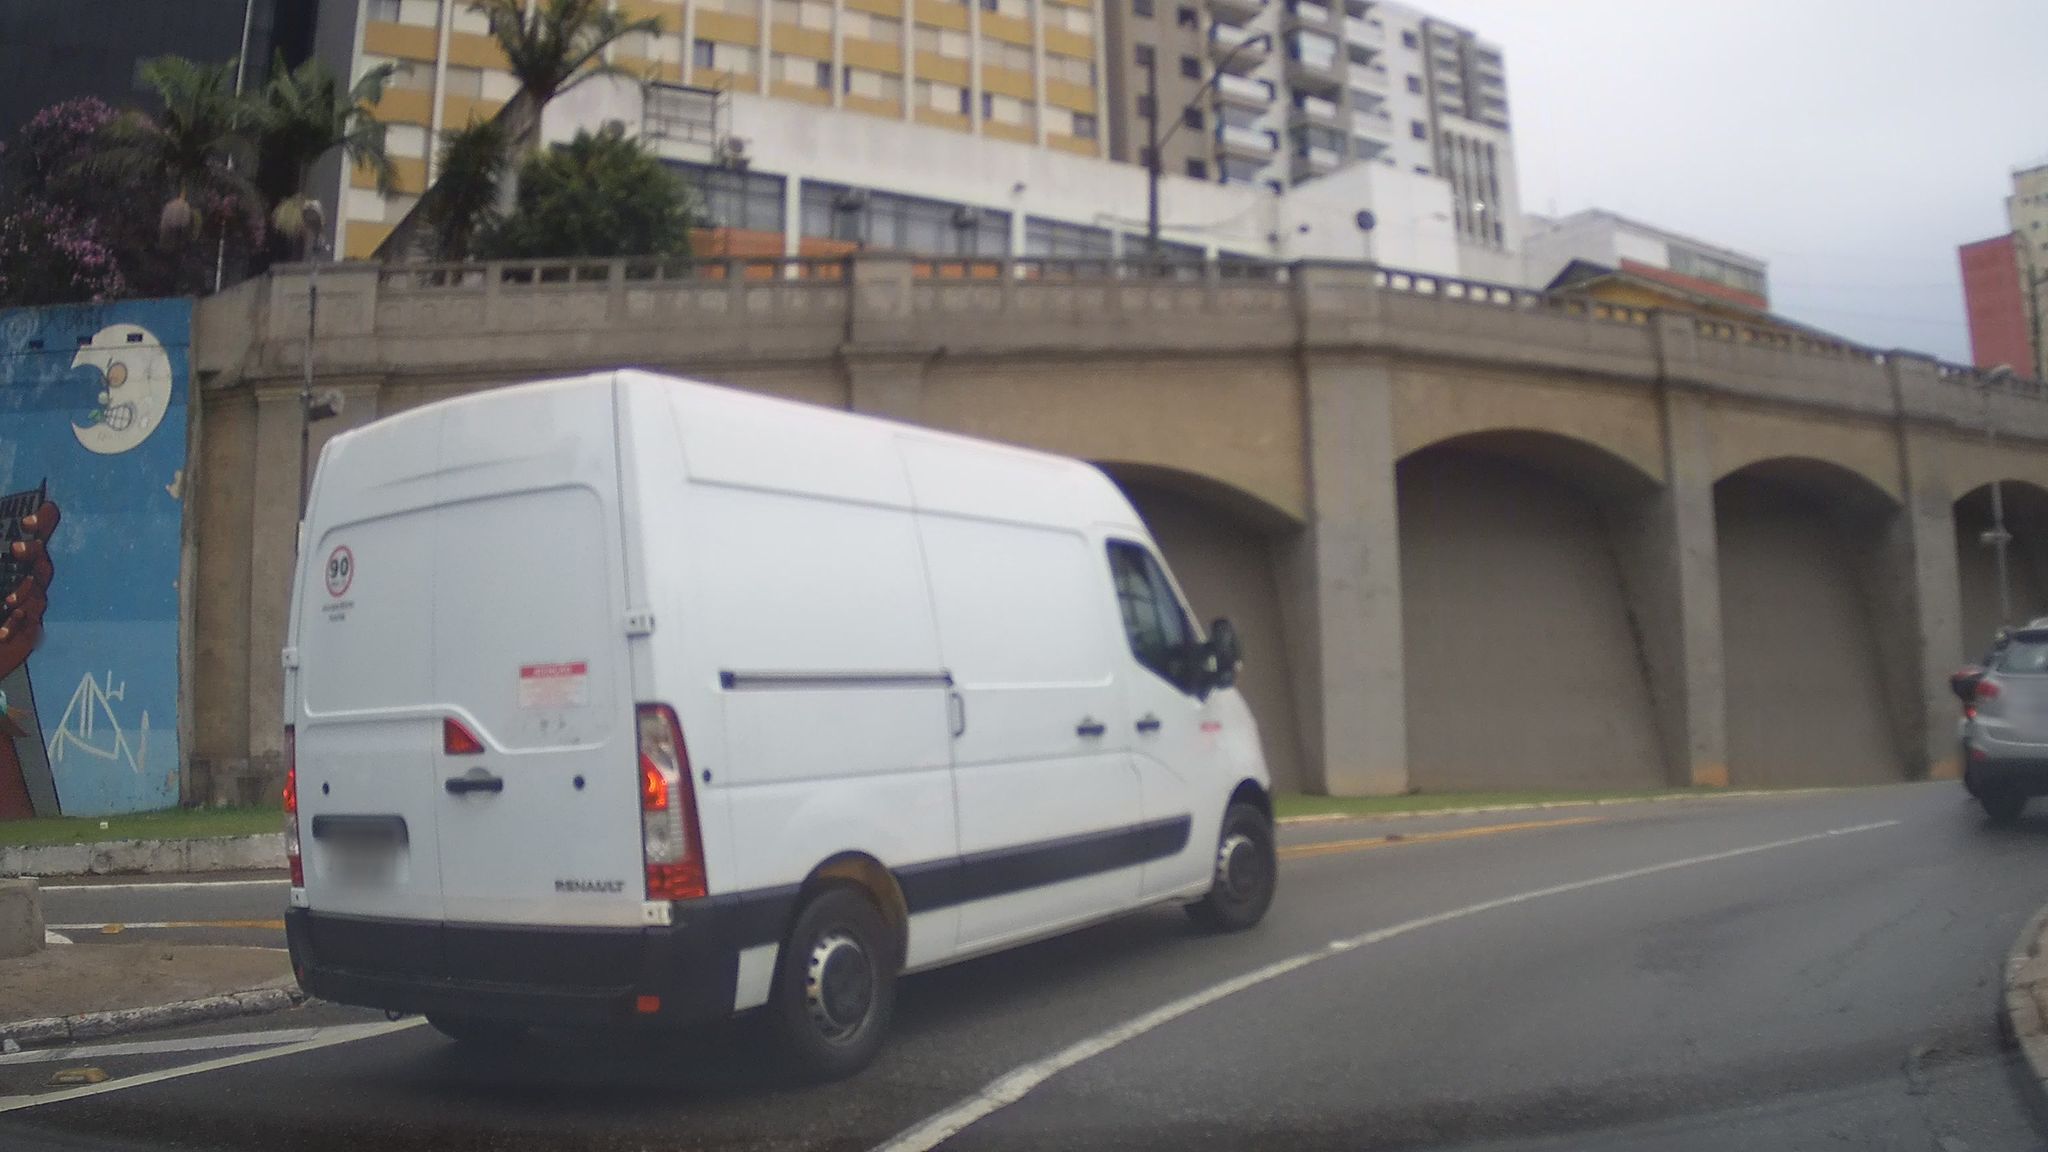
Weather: clear
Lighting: day
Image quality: good
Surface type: driving surface
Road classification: trunk_link
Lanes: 2
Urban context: urban centre
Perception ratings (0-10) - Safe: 6.2, Lively: 8.9, Beautiful: 5.83, Boring: 9, Depressing: 7.5, Wealthy: 3.28